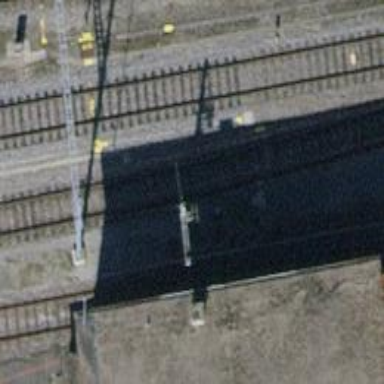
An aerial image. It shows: Single-track electrified railway siding with contact line for service.